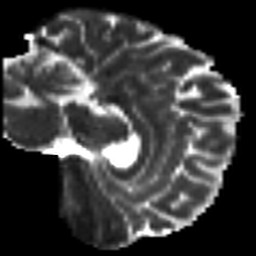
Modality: T2w
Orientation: sagittal
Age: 25
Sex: male
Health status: healthy
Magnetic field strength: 3 T
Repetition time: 8.4 s
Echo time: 0.0926 s